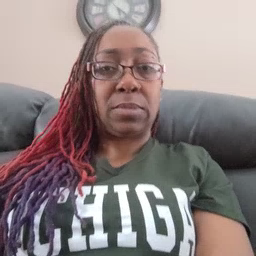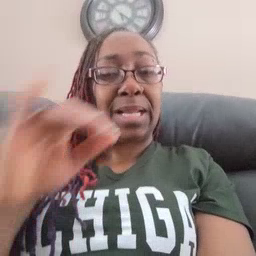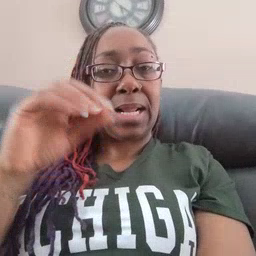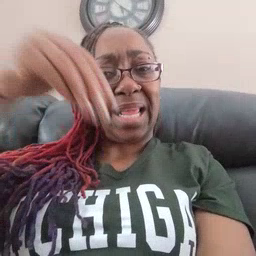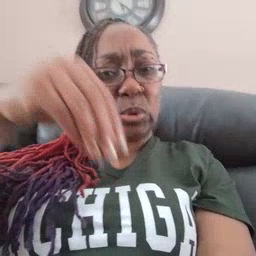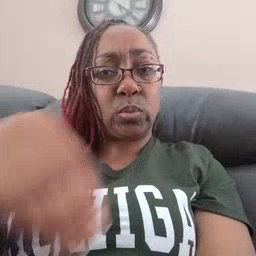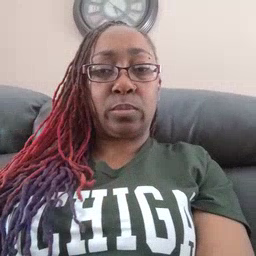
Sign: into